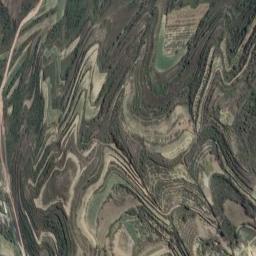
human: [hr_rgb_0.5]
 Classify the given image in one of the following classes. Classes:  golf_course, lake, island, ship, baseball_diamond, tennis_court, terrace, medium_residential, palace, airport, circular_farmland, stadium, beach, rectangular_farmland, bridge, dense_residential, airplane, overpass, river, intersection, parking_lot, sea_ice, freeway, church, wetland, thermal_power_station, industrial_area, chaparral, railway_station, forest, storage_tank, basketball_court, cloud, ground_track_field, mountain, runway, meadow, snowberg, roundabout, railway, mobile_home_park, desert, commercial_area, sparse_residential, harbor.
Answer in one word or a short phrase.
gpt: terrace